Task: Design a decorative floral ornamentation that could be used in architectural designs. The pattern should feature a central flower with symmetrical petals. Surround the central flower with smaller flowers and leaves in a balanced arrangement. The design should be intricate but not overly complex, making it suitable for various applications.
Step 1166:
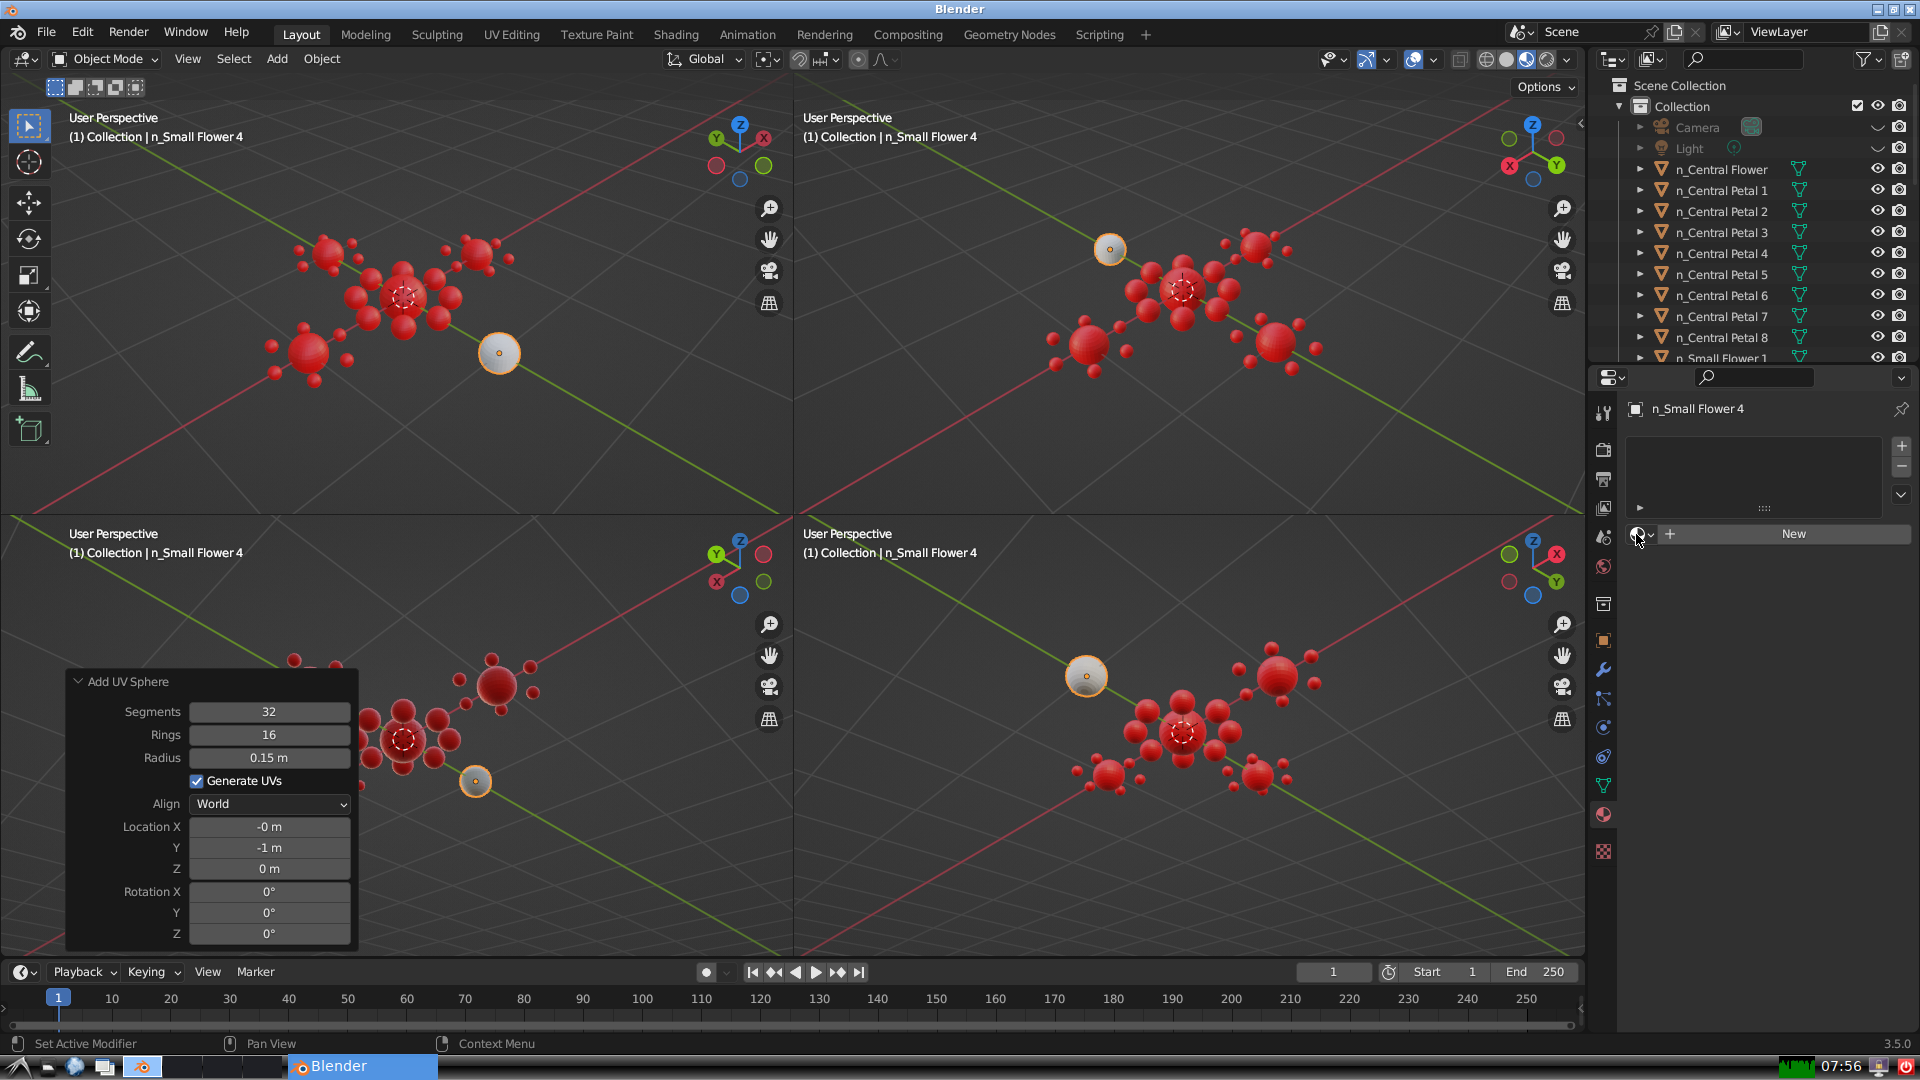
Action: click: no